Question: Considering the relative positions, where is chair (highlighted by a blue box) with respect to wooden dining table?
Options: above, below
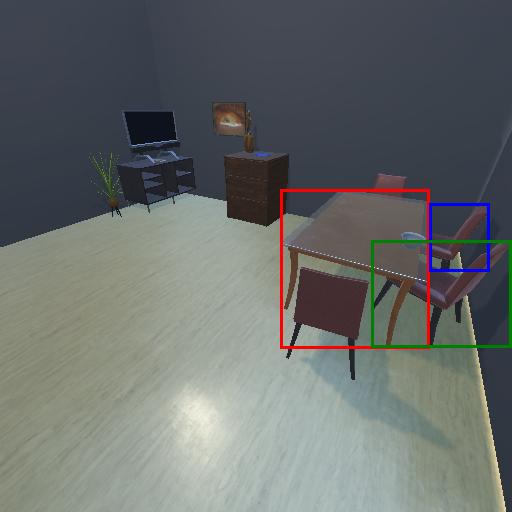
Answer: above